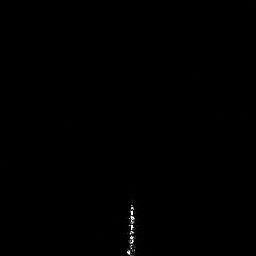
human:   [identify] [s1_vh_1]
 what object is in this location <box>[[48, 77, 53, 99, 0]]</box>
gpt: <ref>1 medium ship at the bottom</ref>